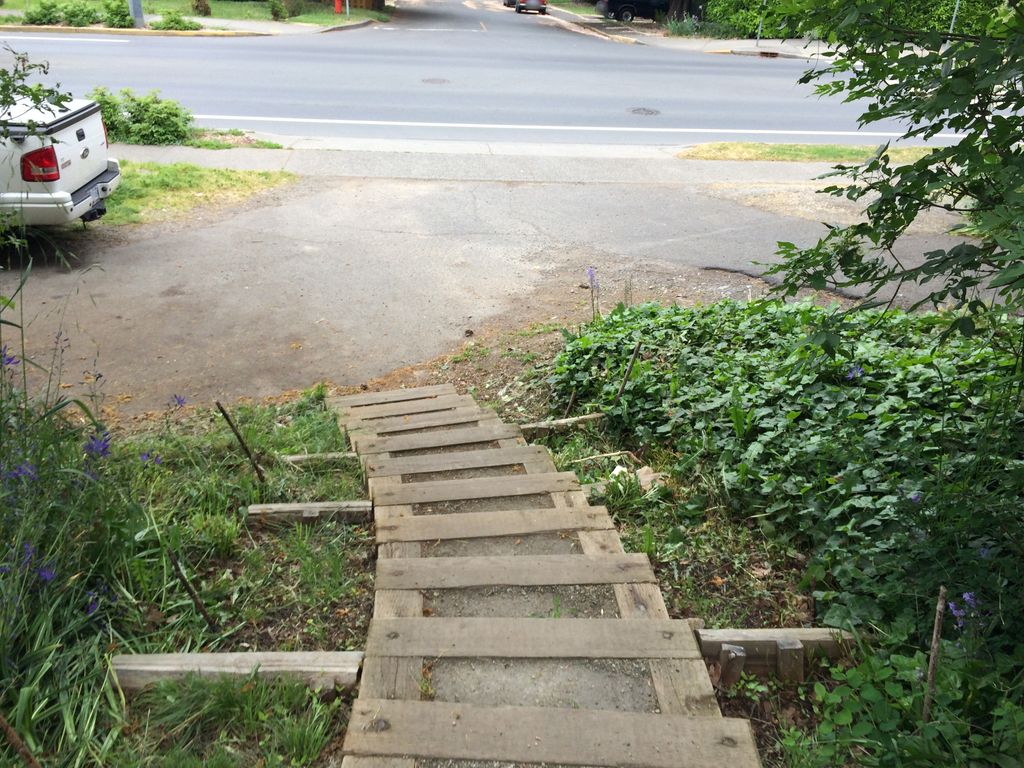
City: victoria